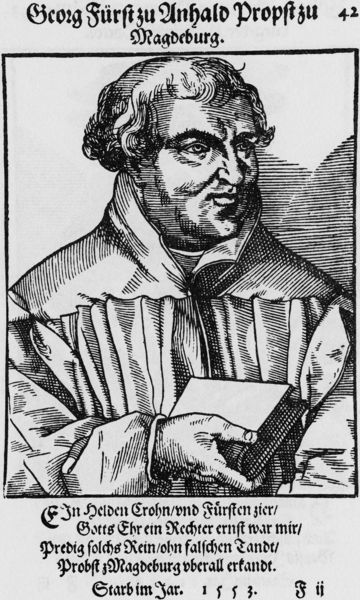
Titel: Bildnis von Georg III, Fürst von Anhalt
Künstler: Tobias Stimmer
Institution: (Seriendruck)
Schlagwörter: hand, mann, schatten, weiß, daumen, finger, grau, mund, nase, schwarz, stirn, zeichnung, blick, augen, bibel, falten, gesicht, halten, kragen, rahmen, tod, bildnis, portrait, porträt, signatur, kirche, haare, mantel, kinn, locken, renaissance, holzschnitt, schrift, papier, linien, brauen, deutsch, buch, druck, schnitt, schraffur, holzstich, stich, schwarzweiß, text, herrscher, fürst, gerechtigkeit, talar, pfarrer, halbprofil, mittelalter, mönch, luther, urkunde, kupferstich, georg, regensburg, reformation, majuskel, martin luther, seriendruck, scharffur, vers, anzeige, anhalt, magdeburg, propst, passen, bilsnis, reim, nachruf, portär, 1553, fürst zu anhalt, anezige, sterbejahr, 42, magedeburg, fürst georg, georg fürs zu preußen anhalt